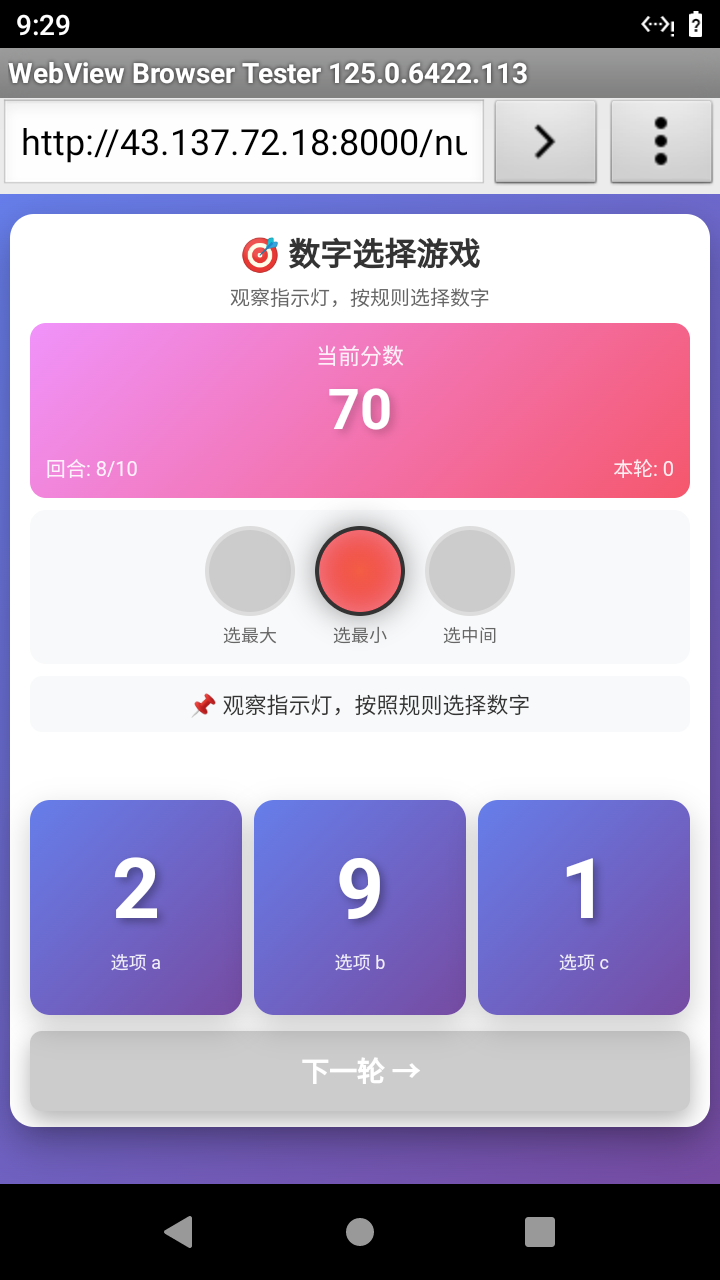

Select the correct number based on the traffic light color.
Answer: 2